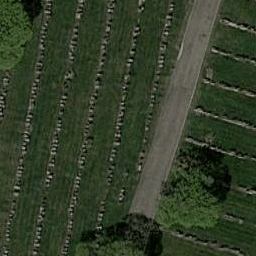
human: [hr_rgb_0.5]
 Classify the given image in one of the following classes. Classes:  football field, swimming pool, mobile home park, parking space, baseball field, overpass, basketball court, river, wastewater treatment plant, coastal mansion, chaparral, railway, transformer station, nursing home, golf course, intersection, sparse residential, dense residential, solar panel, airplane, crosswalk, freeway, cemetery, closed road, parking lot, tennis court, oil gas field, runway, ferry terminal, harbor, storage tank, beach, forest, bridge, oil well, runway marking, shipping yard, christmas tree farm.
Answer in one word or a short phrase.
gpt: cemetery